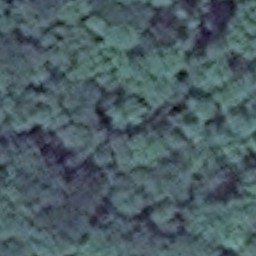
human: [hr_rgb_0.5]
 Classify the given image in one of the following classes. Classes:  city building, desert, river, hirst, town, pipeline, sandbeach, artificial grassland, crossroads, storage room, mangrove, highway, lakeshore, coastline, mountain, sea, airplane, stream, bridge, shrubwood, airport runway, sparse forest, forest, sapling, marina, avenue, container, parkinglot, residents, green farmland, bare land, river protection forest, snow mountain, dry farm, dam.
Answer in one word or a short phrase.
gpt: forest